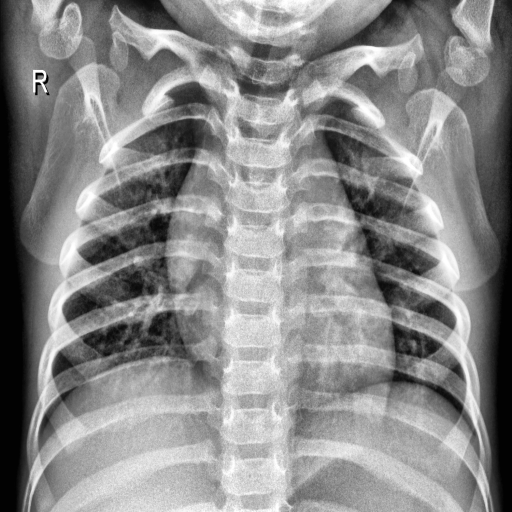
Finding: NORMAL